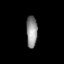
Tissue: lung
Cell type: T cells
Senescence score: 0.2122
Nuclear area (px): 348
Mean DAPI intensity: 139.457